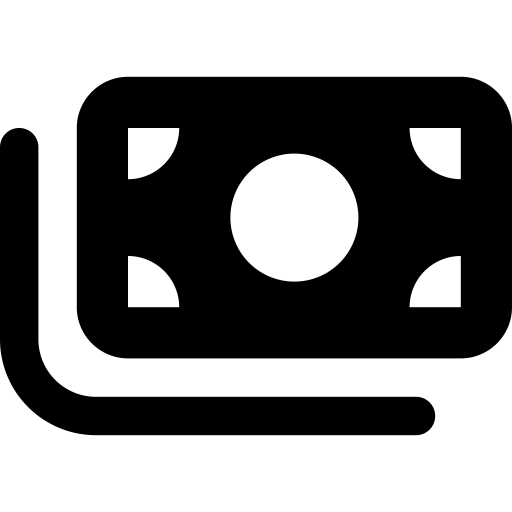
Tags: icon, FontAwesome, fa-icon, solid, money, bills